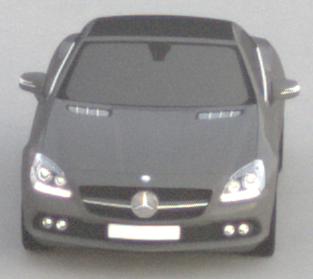
Make: Mercedes-Benz
Model: SLK 200
Detailed model: SLK-Class (172)
Model produced from: 2011/03
Model produced until: 2015/04
Doors: 2
Color: gray
Road condition: dry road
Daytime: sunrise or sunset
Contrast: low contrast